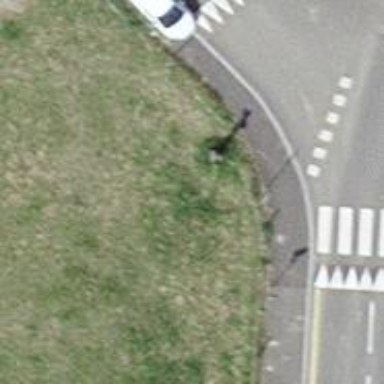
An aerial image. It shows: Wayside cross with historic significance.